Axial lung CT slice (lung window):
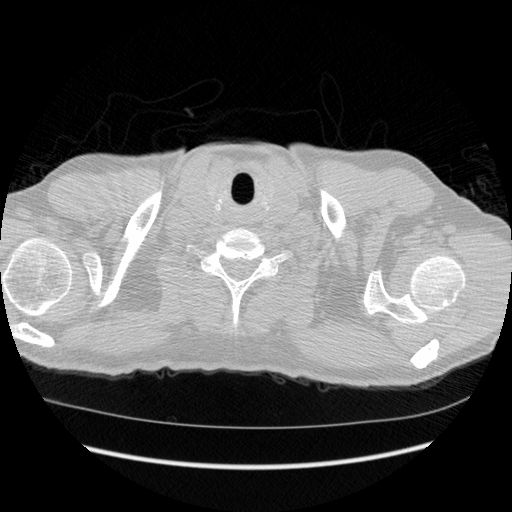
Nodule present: no